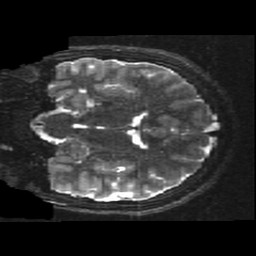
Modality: T2w
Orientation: coronal
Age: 14
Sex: male
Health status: ill
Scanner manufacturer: ge
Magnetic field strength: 3 T
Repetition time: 7.5 s
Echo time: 0.1015 s